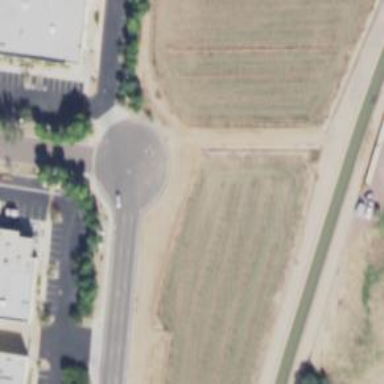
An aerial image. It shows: Turning circle on the road.